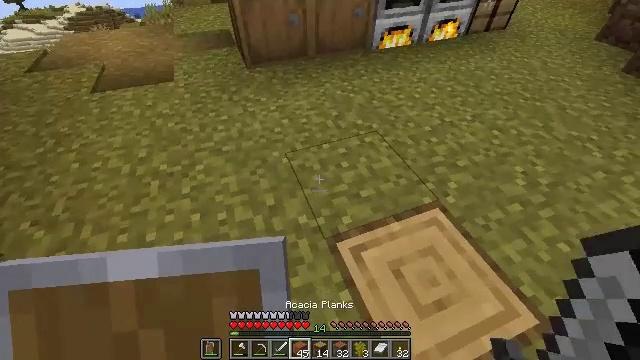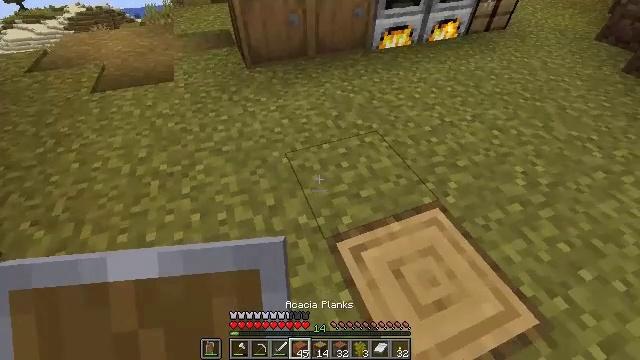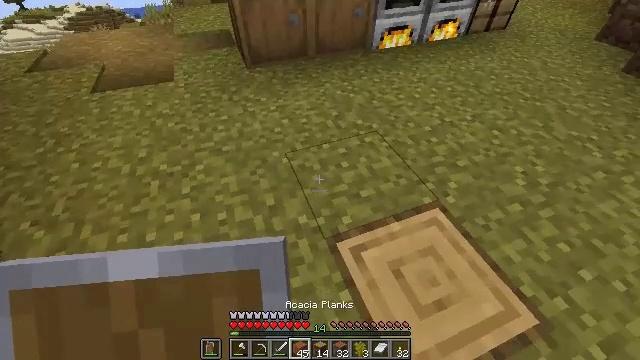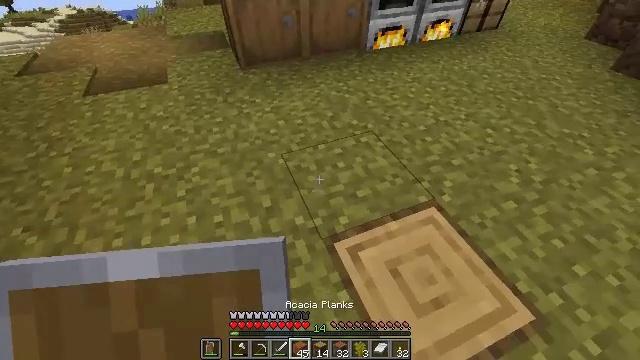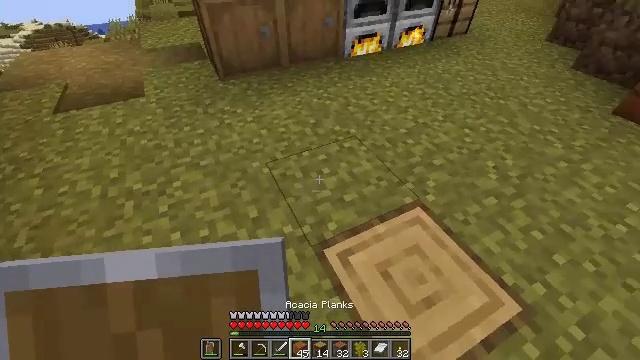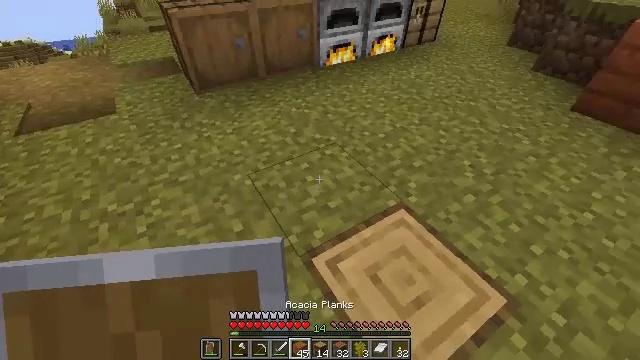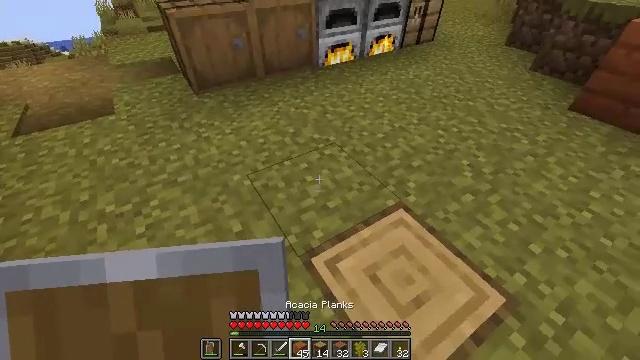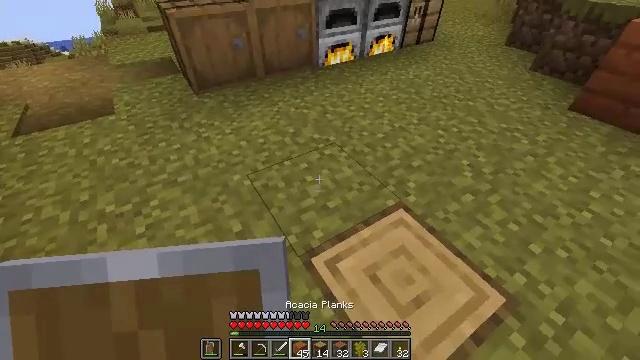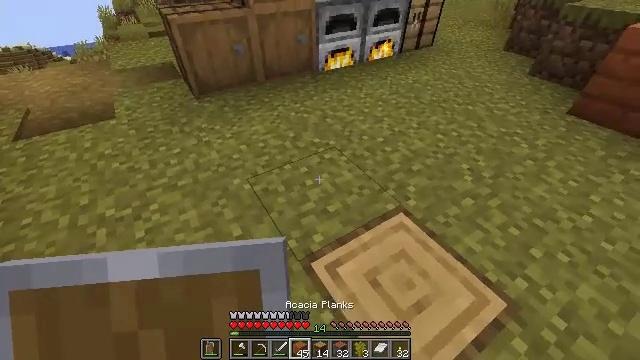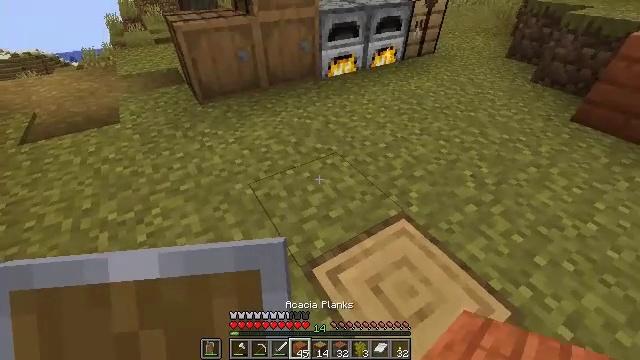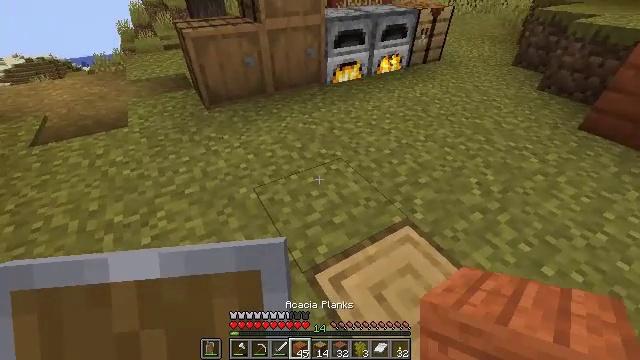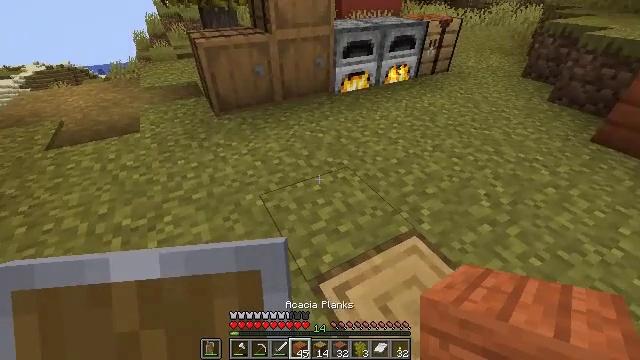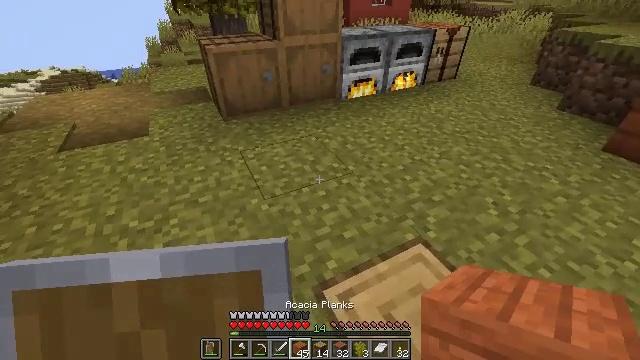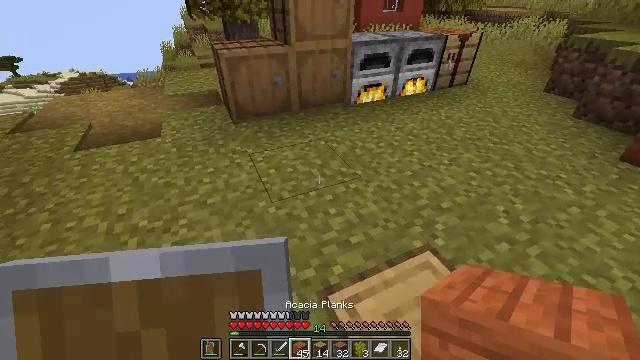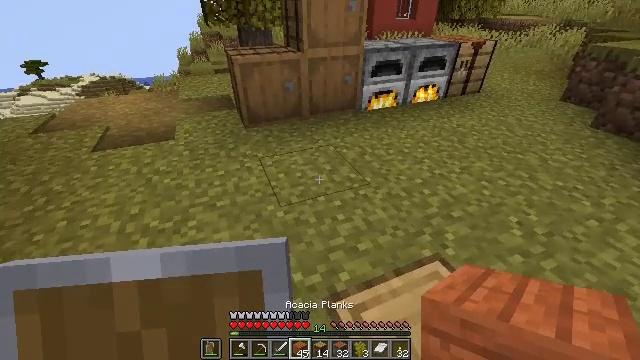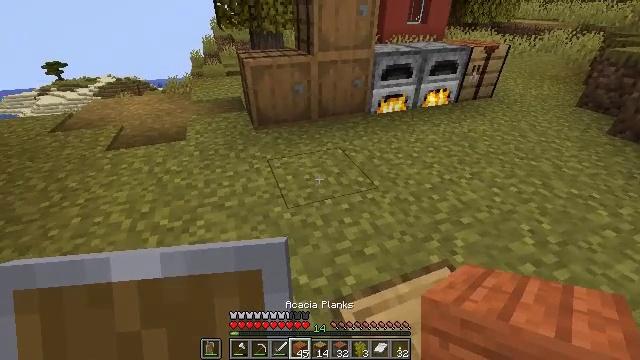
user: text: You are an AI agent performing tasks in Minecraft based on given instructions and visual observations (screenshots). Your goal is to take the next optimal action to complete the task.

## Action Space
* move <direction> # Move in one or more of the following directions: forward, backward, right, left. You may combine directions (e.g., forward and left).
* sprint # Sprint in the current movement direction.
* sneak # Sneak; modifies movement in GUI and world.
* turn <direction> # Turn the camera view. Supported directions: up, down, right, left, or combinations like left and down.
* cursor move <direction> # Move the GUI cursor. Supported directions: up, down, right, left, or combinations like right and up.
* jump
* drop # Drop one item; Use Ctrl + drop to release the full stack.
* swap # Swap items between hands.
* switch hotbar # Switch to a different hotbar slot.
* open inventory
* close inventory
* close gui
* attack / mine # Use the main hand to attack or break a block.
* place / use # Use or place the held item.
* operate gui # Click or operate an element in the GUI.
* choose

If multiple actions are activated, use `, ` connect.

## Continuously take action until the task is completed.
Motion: motion action
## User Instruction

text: Attack the barrel to gather it.
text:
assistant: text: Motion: no_op
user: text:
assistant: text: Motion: no_op
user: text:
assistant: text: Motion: turn right
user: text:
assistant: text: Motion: turn right and up
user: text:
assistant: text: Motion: turn right and up
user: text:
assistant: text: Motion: no_op
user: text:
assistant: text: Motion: no_op
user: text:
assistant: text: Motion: no_op
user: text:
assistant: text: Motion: turn up
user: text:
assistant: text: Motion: turn left and up
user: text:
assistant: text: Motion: turn left and up
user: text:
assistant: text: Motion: turn left and up
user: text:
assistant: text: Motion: turn left
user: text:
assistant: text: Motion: turn left and up
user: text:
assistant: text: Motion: turn left
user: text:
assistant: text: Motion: turn left
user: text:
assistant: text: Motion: no_op
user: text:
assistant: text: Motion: no_op
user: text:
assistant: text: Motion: no_op
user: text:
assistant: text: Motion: turn up
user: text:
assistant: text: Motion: no_op
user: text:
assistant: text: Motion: no_op
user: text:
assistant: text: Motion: no_op
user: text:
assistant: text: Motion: no_op
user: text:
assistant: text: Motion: no_op
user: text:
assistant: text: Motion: no_op
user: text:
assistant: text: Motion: no_op
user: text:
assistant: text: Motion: turn up
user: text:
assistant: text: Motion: turn up
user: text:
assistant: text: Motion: turn up